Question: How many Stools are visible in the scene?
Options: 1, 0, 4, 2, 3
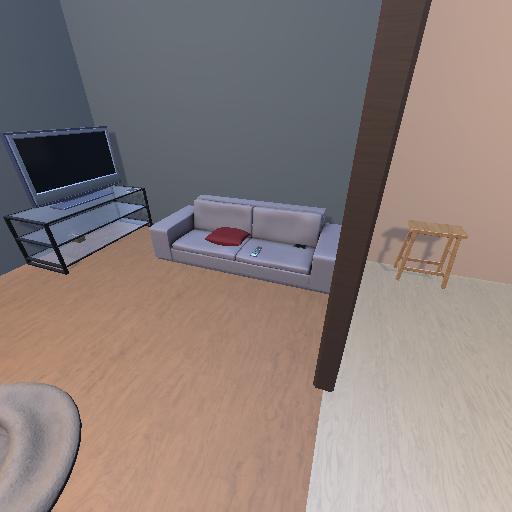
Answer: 1